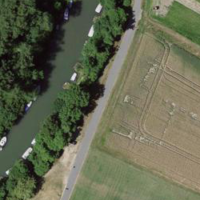
EUNIS habitat code: 52
Species observed at this site:
Adalia decempunctata
Cirsium arvense
Rhaphigaster nebulosa
Anthophora plumipes
Apis mellifera
Andrena bicolor
Andrena vaga
Coccinella septempunctata
Stachys sylvatica
Helophilus pendulus
Sciurus vulgaris